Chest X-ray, AP view. Patient: 74 years old, sex M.
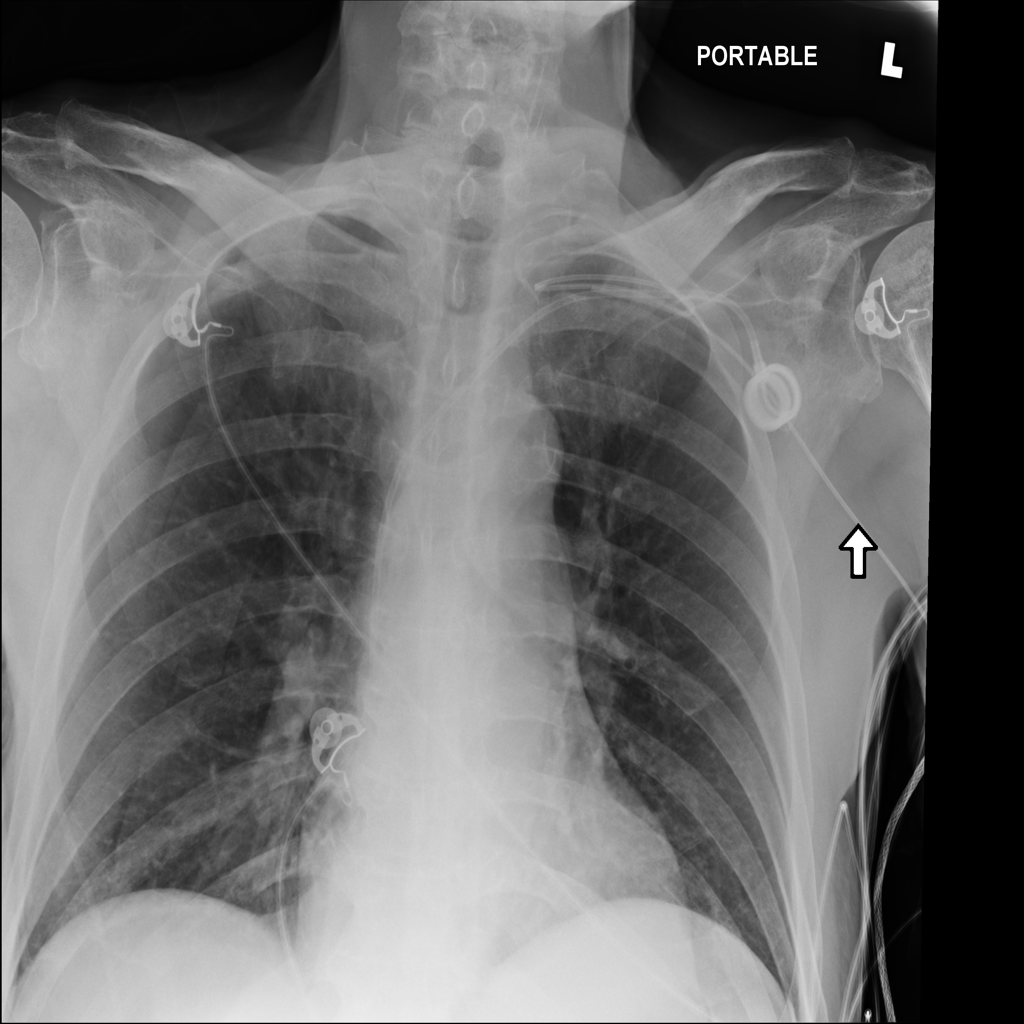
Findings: No Finding